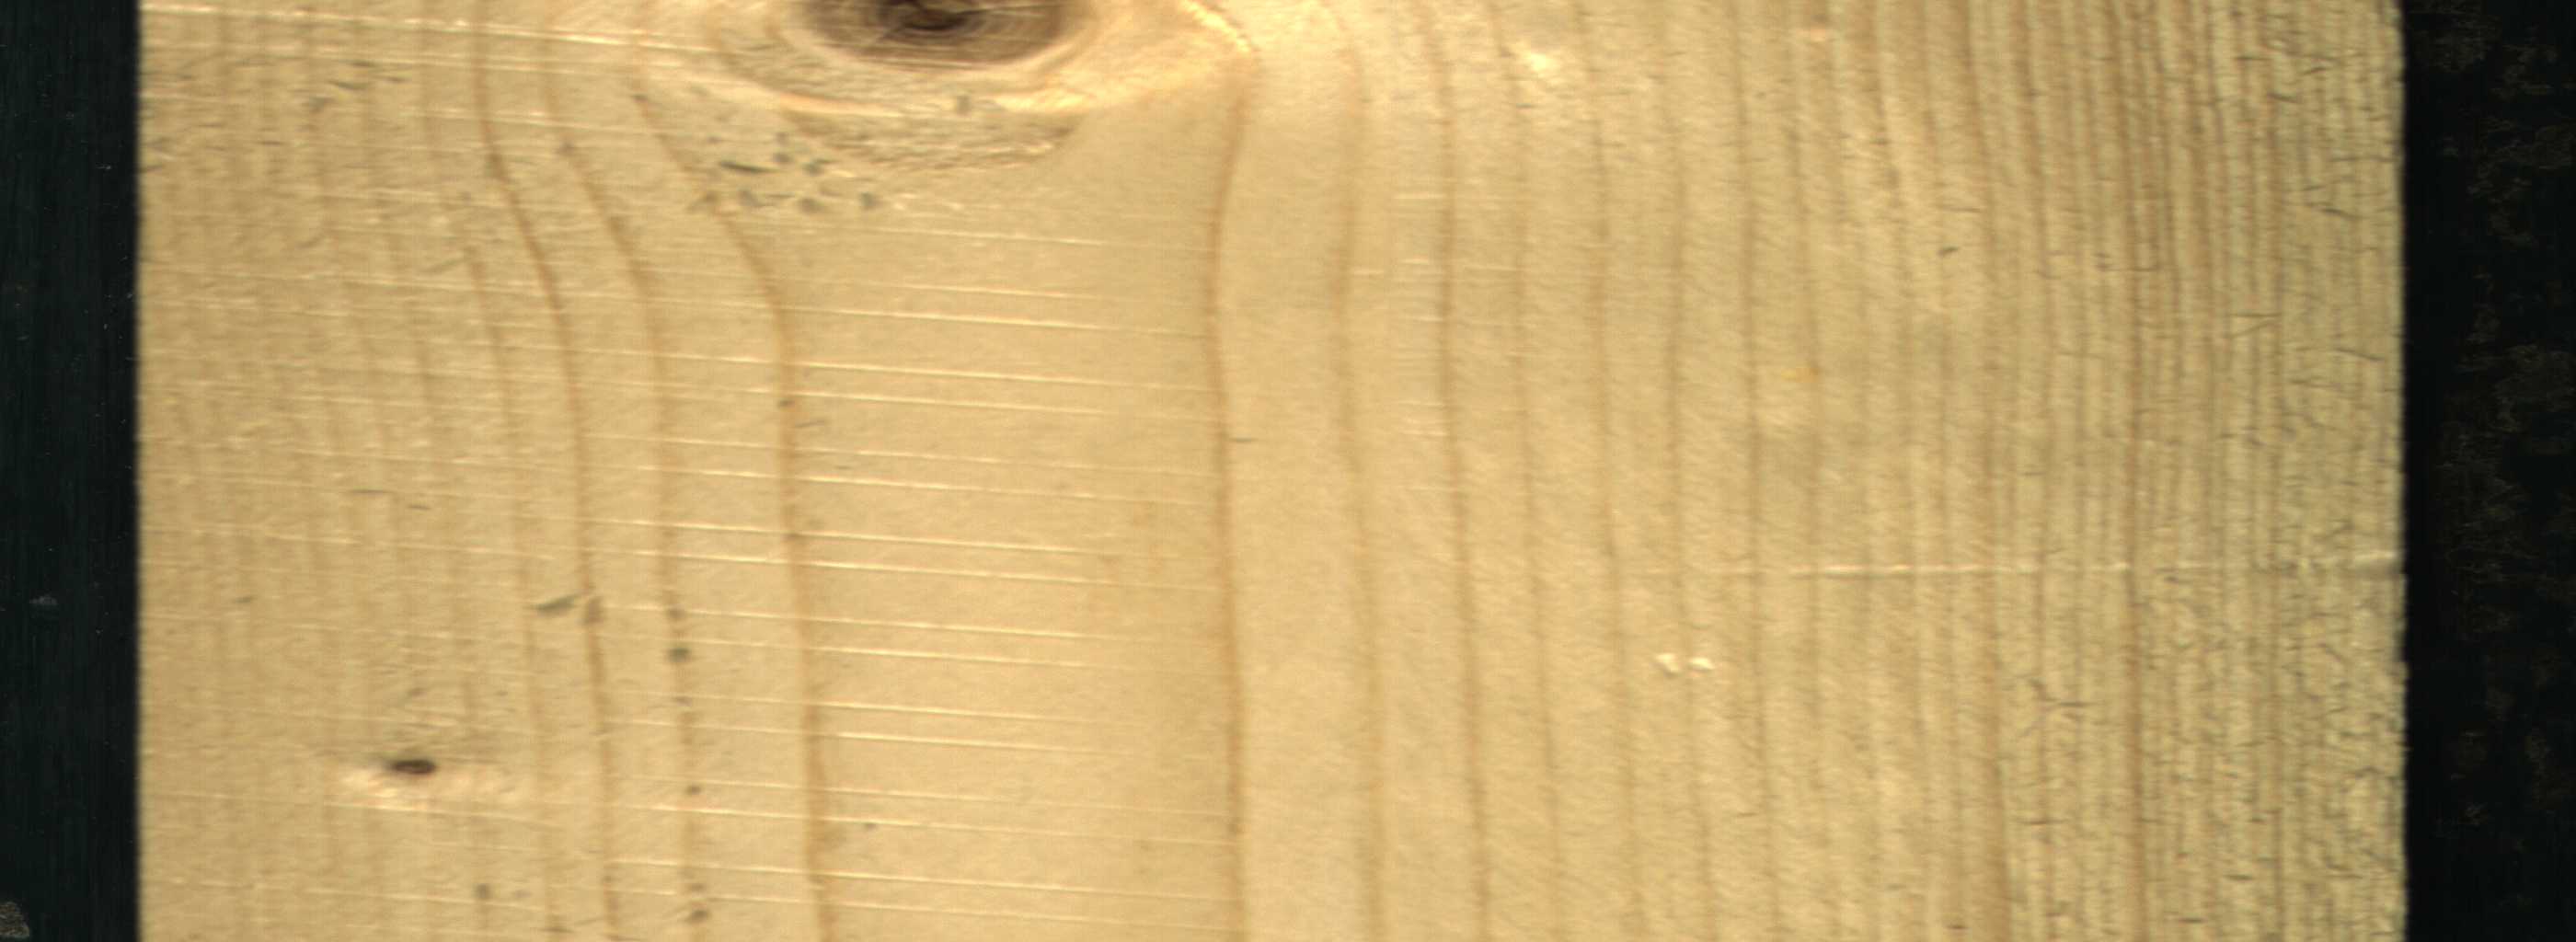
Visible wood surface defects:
Live_Knot
Live_Knot